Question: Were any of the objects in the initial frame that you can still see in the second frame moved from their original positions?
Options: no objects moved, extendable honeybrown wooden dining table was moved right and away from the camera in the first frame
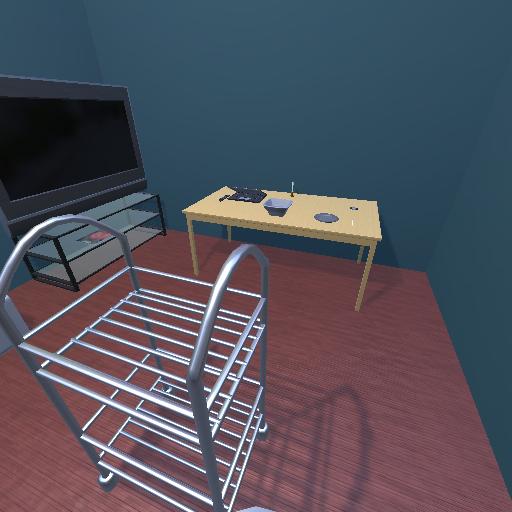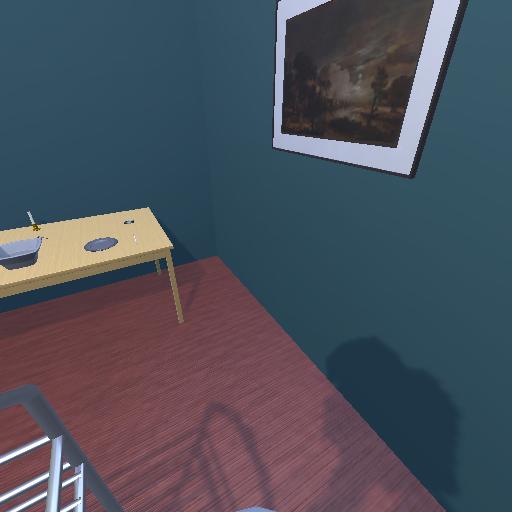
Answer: no objects moved